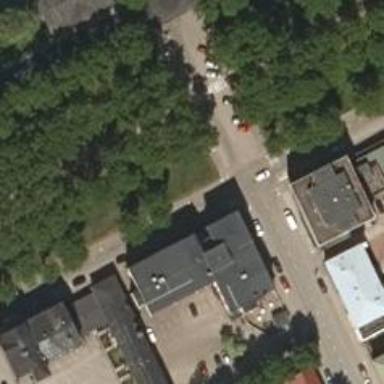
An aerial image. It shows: Post office.